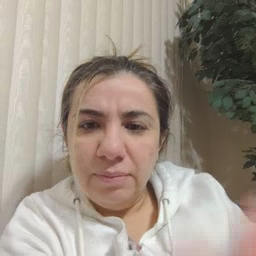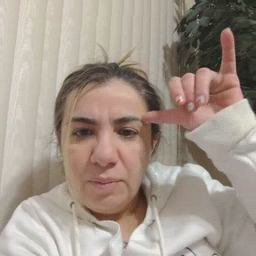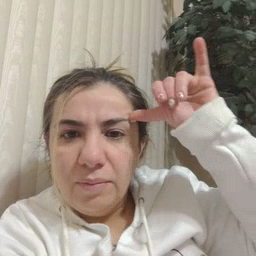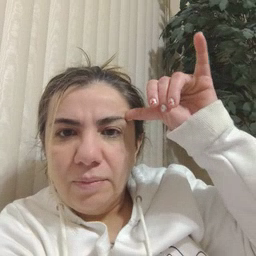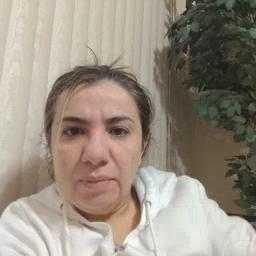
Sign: cow